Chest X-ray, AP view. Patient: 62 years old, sex M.
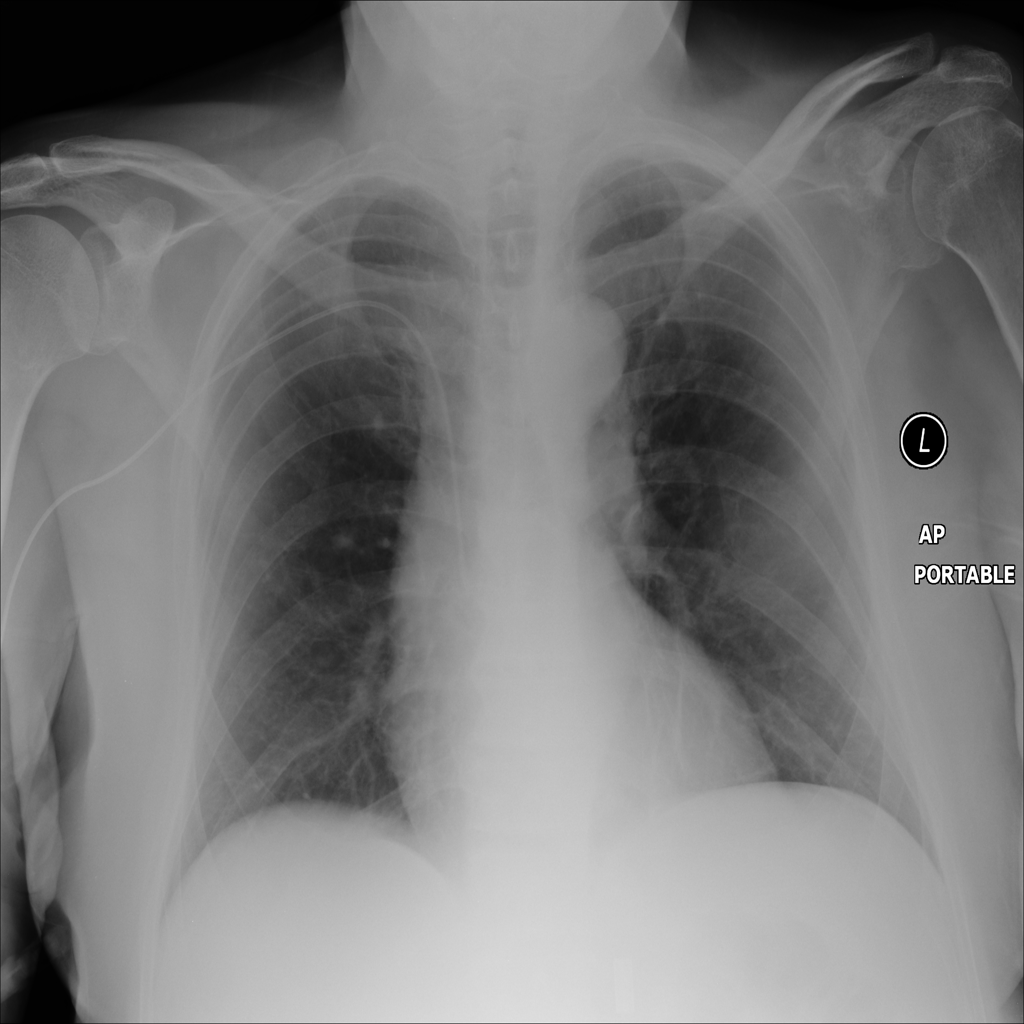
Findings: No Finding